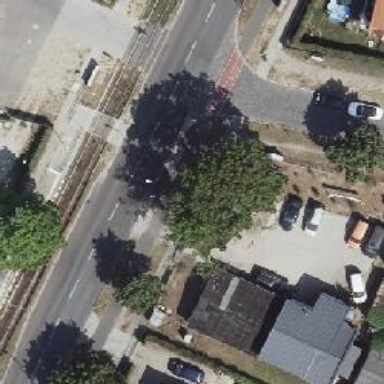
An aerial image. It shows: Unmarked road crossing.